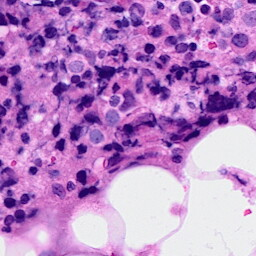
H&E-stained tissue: Breast